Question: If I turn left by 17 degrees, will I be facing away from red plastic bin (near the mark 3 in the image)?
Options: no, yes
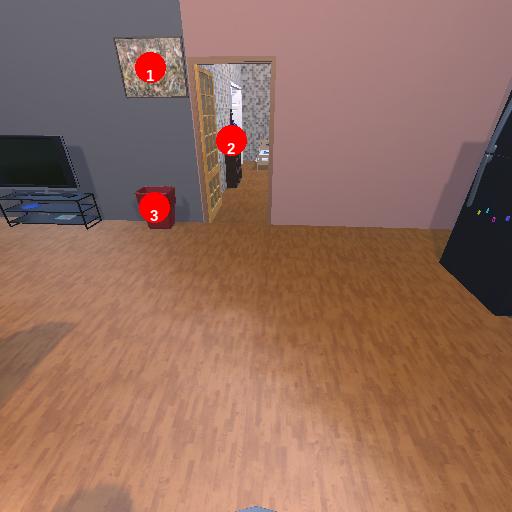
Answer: no